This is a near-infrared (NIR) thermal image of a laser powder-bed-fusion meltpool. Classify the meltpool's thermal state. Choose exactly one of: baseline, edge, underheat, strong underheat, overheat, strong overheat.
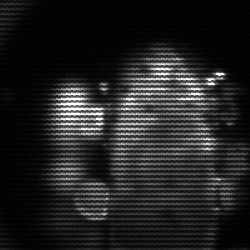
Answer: strong underheat